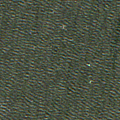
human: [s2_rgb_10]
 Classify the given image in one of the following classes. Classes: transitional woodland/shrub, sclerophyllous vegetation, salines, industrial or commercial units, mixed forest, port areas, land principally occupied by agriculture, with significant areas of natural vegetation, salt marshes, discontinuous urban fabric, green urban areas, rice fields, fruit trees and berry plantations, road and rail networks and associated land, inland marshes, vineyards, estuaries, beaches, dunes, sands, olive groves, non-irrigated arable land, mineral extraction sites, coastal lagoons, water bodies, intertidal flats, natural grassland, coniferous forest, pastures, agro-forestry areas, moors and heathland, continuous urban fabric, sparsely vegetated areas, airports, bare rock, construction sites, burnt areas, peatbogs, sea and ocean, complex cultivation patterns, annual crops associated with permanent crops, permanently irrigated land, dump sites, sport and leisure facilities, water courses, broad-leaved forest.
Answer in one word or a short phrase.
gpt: sea and ocean